Question: I get the following error while running my app.
I have not used sizeWithTextStyle in my entire project.
So what could be wrong?
I get error on 'return pos;' statement below
'''
(UIView *)tableView:(UITableView *)tableView viewForHeaderInSection:(NSInteger)section
{
UIView *pos = [[UIView alloc] initWithFrame:CGRectMake(0.0,0.0,320.0,35.0)];
return pos;
}
'''
'Terminating app due to uncaught exception 'NSInvalidArgumentException', reason: '-[NSCFString sizeWithTextStyle:]: unrecognized selector sent to instance 0x7044b50''
Because of indentation problem while putting whole crash log here, I am putting the screenshot of the crash log

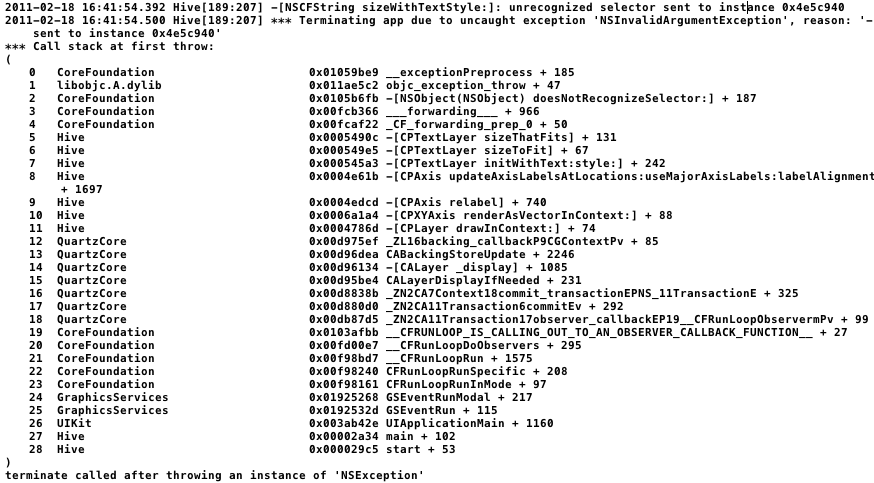
Answer: I think, the problem is somewhere else, not in this line of code. The object is not able to retain itself. Post the code, where you are using the 'sizeWithTextStyle' method
Have you the -all_load flag on your link settings?
This issue comes up a lot.
*
Crash appears to occur on line:
'''
CGSize textSize = [self.text sizeWithTextStyle:textStyle];
in class: CPTextLayer method: sizeToFit
which is called from within class CPTextLayer method initWithText:
-(id)initWithText:(NSString *)newText style:(CPTextStyle *)newStyle
....
[self sizeToFit];
**try to set with iOS 4 and not with 3.1.3 **
'''